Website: lowes
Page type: billing-address
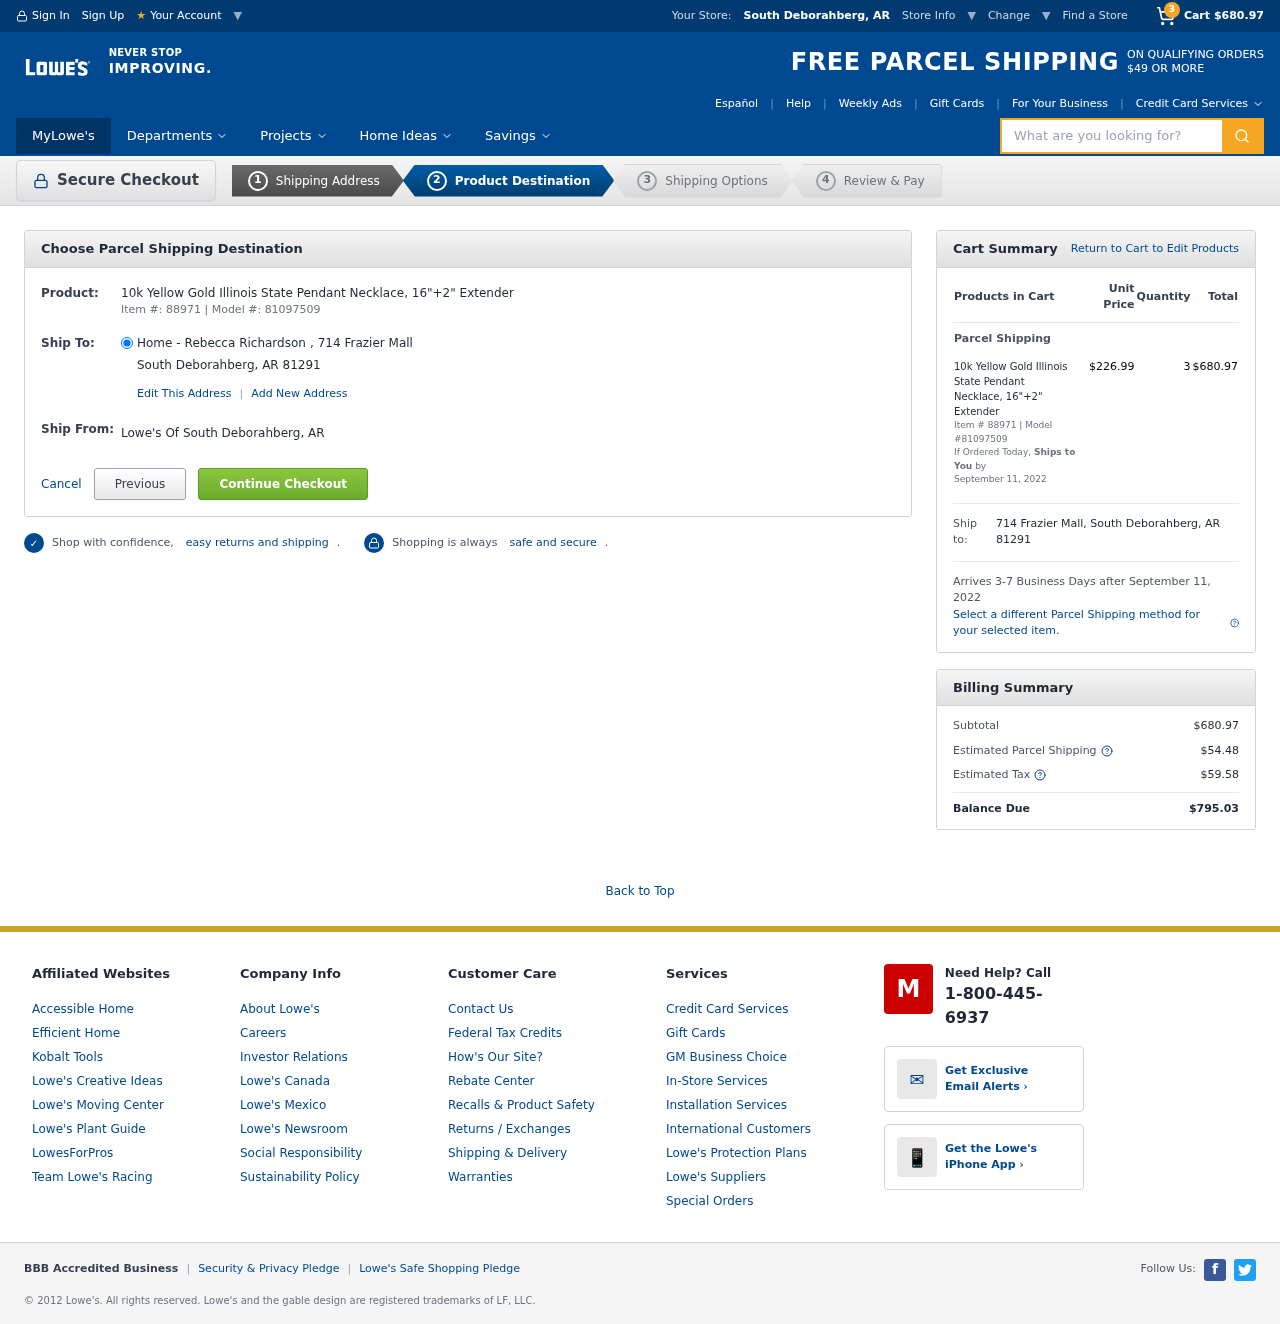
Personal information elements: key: PII_ADDRESS
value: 714 Frazier Mall, South Deborahberg, AR 81291
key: PII_CITY_STATE
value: South Deborahberg, AR
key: PII_CITY_STATE_ZIP
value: South Deborahberg, AR 81291
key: PII_FULLNAME
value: Rebecca Richardson
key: PII_STREET
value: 714 Frazier Mall
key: PII_CITY_STATE2
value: South Deborahberg, AR
Product elements: key: PRODUCT1_NAME
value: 10k Yellow Gold Illinois State Pendant Necklace, 16"+2" Extender
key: PRODUCT1_PRICE
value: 226.99
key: PRODUCT1_QUANTITY
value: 3
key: PRODUCT1_ITEM_NUMBER
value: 88971
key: PRODUCT1_MODEL_NUMBER
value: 81097509
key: PRODUCT1_NAME2
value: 10k Yellow Gold Illinois State Pendant Necklace, 16"+2" Extender
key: PRODUCT1_ITEM_NUMBER2
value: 88971
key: PRODUCT1_MODEL_NUMBER2
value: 81097509
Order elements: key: ORDER_NUM_ITEMS
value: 3
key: ORDER_SUBTOTAL
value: $680.97
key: ORDER_SHIPPING_DATE
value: September 11, 2022
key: ORDER_SHIPPING_DATE2
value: September 11, 2022
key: ORDER_SUBTOTAL2
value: $680.97
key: ORDER_SHIPPING_COST
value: $54.48
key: ORDER_TAX
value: $59.58
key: ORDER_TOTAL
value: $795.03
Search elements: key: HEADER_SEARCH
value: What are you looking for?